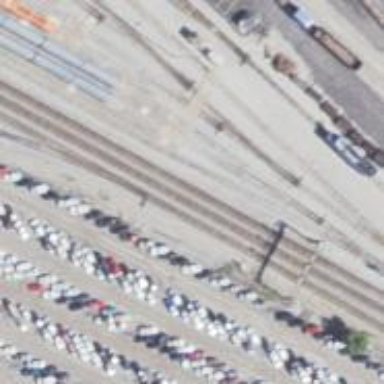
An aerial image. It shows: Railway yard used for servicing trains.